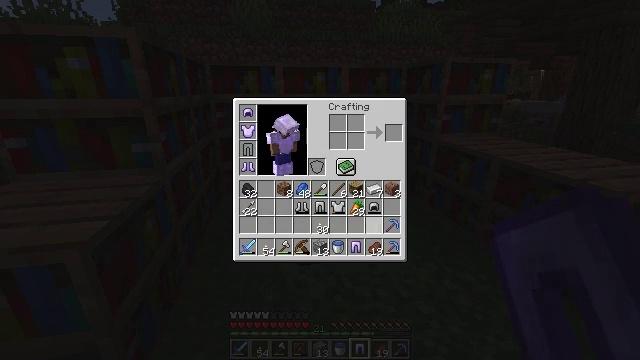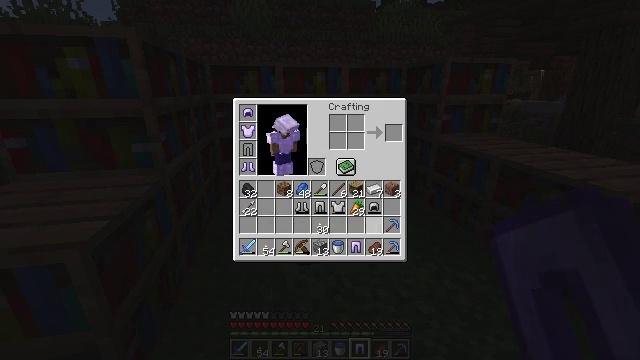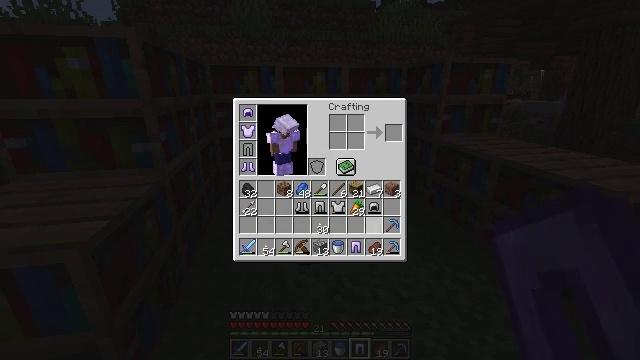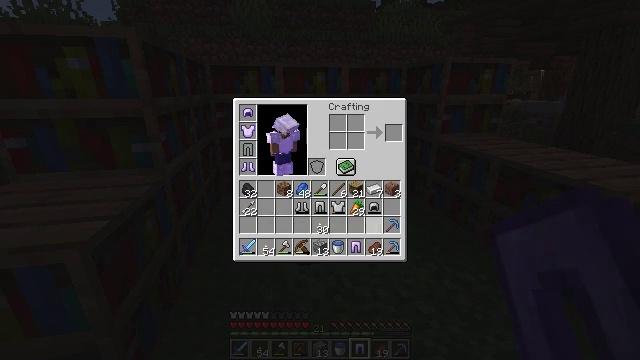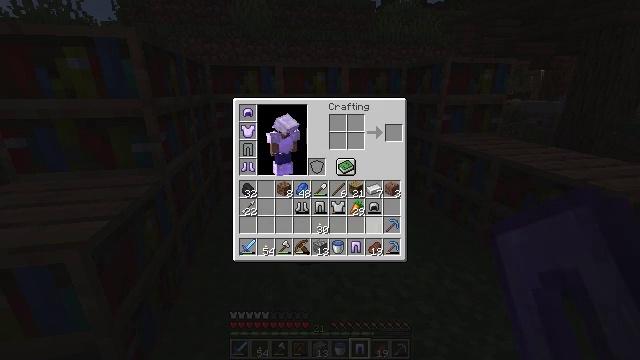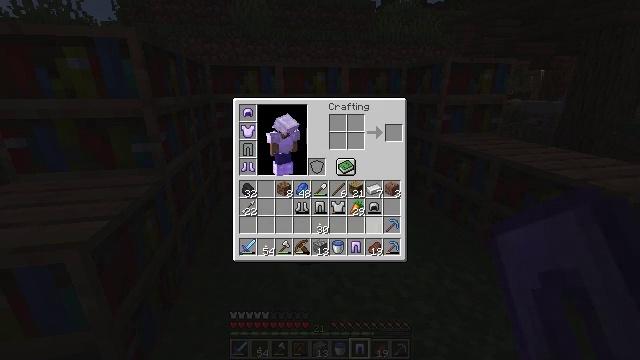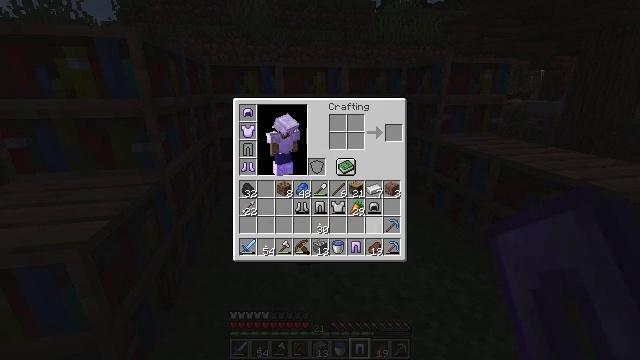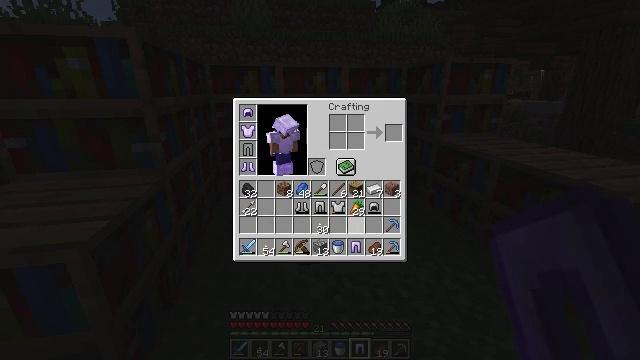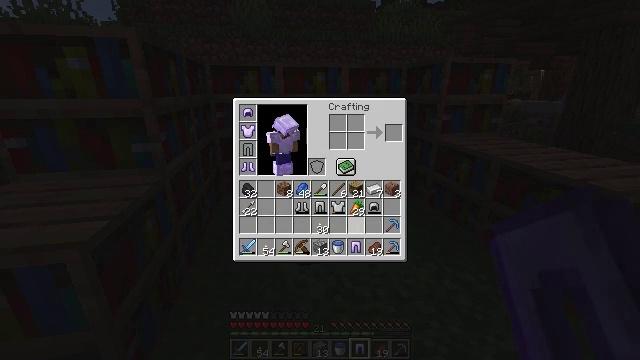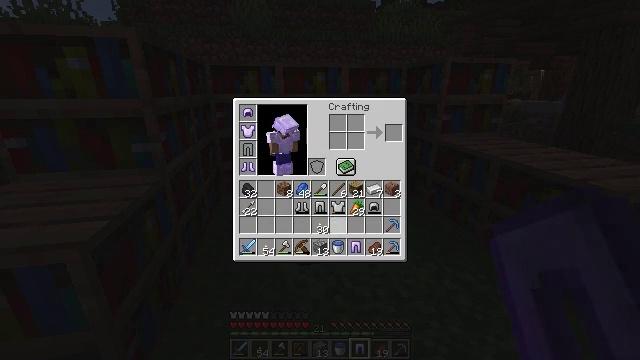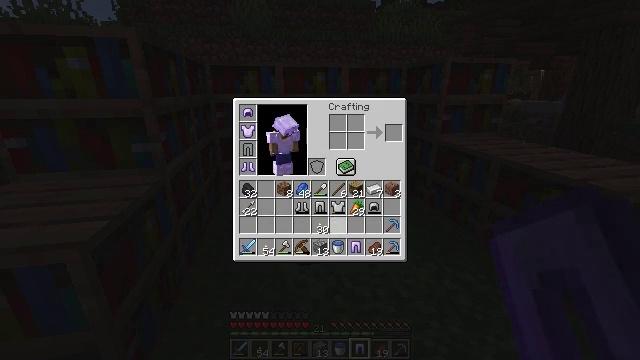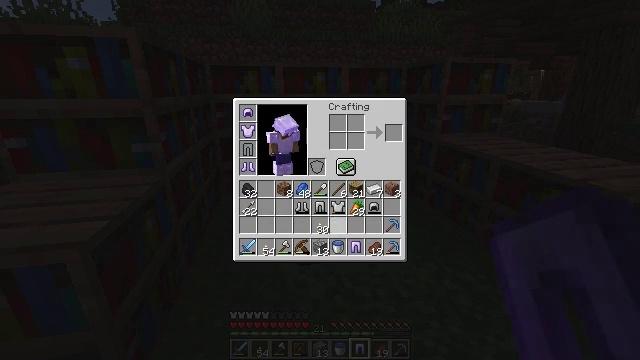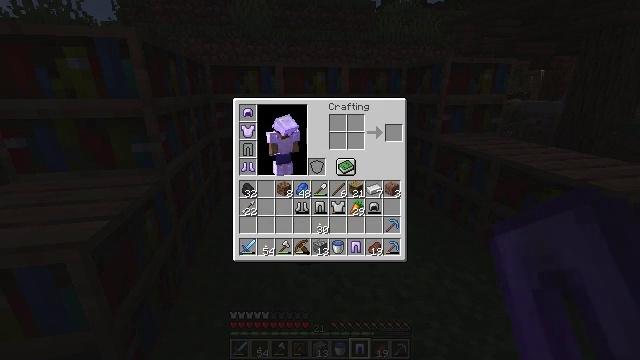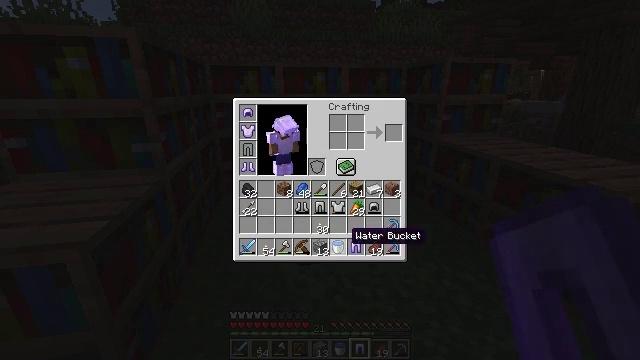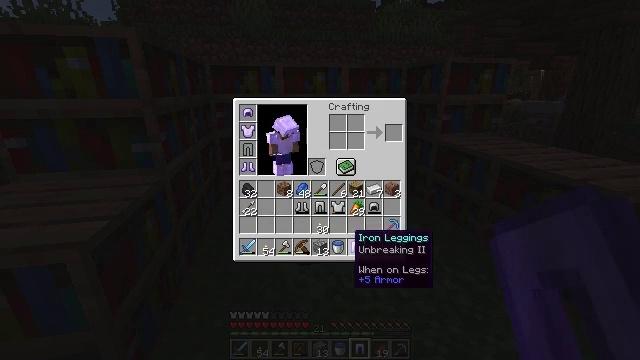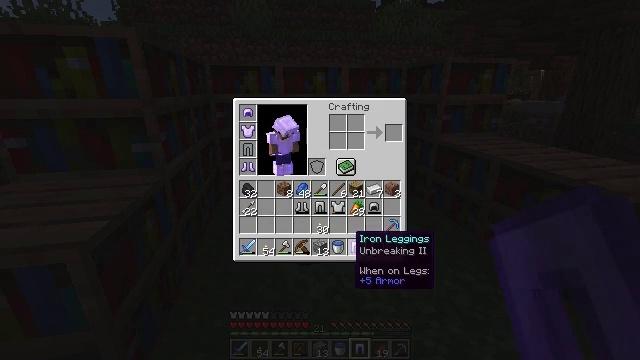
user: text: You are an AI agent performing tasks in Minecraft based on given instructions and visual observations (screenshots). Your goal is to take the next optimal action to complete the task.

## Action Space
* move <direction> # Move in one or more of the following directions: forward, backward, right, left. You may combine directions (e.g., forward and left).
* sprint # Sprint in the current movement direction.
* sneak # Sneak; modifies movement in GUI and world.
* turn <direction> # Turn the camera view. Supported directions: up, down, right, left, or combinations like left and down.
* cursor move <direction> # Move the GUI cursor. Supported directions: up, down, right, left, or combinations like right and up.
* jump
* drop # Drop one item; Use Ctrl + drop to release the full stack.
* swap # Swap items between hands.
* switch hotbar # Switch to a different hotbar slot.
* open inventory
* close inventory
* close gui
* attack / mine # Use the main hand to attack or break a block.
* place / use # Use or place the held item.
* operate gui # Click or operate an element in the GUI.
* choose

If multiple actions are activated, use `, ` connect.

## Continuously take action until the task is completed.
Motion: motion action
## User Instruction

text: Remove iron leggings from the inventory.
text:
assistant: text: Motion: sneak
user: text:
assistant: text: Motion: sneak
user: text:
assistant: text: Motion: sneak
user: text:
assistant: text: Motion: sneak
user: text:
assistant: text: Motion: sneak
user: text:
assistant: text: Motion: sneak
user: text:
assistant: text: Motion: sneak
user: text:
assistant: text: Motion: sneak, cursor move left
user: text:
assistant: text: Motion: sneak, cursor move left
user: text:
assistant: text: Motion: sneak
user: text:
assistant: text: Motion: sneak
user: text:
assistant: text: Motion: sneak
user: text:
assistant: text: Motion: sneak, cursor move down
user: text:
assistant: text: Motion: sneak
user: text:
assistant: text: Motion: sneak
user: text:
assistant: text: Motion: sneak
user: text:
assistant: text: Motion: sneak
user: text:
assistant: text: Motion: sneak
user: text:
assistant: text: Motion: sneak, operate gui
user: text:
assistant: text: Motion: sneak, operate gui
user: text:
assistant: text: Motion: sneak, operate gui
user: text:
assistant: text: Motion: sneak
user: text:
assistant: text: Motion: sneak
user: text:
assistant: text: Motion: sneak
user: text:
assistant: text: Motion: sneak
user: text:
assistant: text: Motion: sneak
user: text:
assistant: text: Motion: sneak
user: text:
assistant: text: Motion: no_op
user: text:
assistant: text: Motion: no_op
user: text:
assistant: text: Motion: no_op